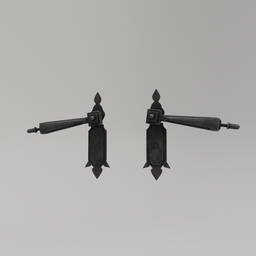
Label: mechanical